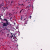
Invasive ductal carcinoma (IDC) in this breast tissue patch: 0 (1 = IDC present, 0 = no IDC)